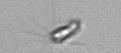
Label: Calciopappus